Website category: university
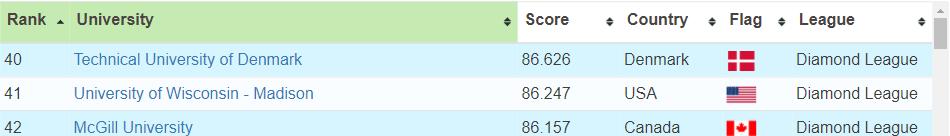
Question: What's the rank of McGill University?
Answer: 42

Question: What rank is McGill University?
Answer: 42

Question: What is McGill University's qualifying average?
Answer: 42

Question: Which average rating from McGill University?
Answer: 42

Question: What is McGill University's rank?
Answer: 42

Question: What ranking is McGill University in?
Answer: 42

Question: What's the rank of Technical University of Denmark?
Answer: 40

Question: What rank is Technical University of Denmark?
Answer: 40

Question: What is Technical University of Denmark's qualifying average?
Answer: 40

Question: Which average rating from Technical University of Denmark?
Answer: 40

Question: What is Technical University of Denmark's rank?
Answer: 40

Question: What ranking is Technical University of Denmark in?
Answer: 40

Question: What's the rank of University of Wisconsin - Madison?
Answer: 41

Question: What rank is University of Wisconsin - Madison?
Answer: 41

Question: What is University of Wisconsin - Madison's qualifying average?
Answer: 41

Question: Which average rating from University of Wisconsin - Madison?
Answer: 41

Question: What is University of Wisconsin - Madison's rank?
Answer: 41

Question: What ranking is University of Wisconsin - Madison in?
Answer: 41

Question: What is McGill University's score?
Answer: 86.157

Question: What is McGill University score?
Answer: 86.157

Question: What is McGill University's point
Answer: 86.157

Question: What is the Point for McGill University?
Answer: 86.157

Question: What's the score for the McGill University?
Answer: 86.157

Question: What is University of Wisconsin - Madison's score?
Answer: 86.247

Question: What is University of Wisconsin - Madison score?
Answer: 86.247

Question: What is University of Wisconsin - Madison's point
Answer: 86.247

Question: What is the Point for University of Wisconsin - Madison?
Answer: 86.247

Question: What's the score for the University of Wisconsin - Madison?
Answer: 86.247

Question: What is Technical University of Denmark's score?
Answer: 86.626

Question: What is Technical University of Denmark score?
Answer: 86.626

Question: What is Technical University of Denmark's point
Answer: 86.626

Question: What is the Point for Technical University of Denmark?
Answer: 86.626

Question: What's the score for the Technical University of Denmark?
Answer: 86.626

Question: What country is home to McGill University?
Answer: Canada

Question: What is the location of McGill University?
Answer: Canada

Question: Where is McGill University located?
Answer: Canada

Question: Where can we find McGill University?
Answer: Canada

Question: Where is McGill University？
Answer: Canada

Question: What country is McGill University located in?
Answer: Canada

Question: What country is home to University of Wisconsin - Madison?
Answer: USA

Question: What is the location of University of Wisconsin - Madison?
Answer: USA

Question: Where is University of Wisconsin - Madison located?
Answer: USA

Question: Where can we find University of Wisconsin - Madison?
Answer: USA

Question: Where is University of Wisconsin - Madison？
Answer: USA

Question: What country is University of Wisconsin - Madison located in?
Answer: USA

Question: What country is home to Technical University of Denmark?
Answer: Denmark

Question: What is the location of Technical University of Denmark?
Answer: Denmark

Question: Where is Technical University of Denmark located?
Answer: Denmark

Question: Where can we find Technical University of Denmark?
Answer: Denmark

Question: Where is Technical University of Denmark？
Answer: Denmark

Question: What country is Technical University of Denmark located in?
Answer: Denmark

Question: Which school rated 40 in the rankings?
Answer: Technical University of Denmark

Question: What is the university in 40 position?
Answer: Technical University of Denmark

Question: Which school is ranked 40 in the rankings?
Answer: Technical University of Denmark

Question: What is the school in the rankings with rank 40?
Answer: Technical University of Denmark

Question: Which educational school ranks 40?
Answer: Technical University of Denmark

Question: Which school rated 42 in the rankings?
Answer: McGill University

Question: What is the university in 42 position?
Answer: McGill University

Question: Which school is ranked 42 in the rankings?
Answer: McGill University

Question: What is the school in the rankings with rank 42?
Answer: McGill University

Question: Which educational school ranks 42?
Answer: McGill University

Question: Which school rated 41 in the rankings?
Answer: University of Wisconsin - Madison

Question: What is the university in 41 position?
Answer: University of Wisconsin - Madison

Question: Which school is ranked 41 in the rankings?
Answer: University of Wisconsin - Madison